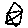
Label: house